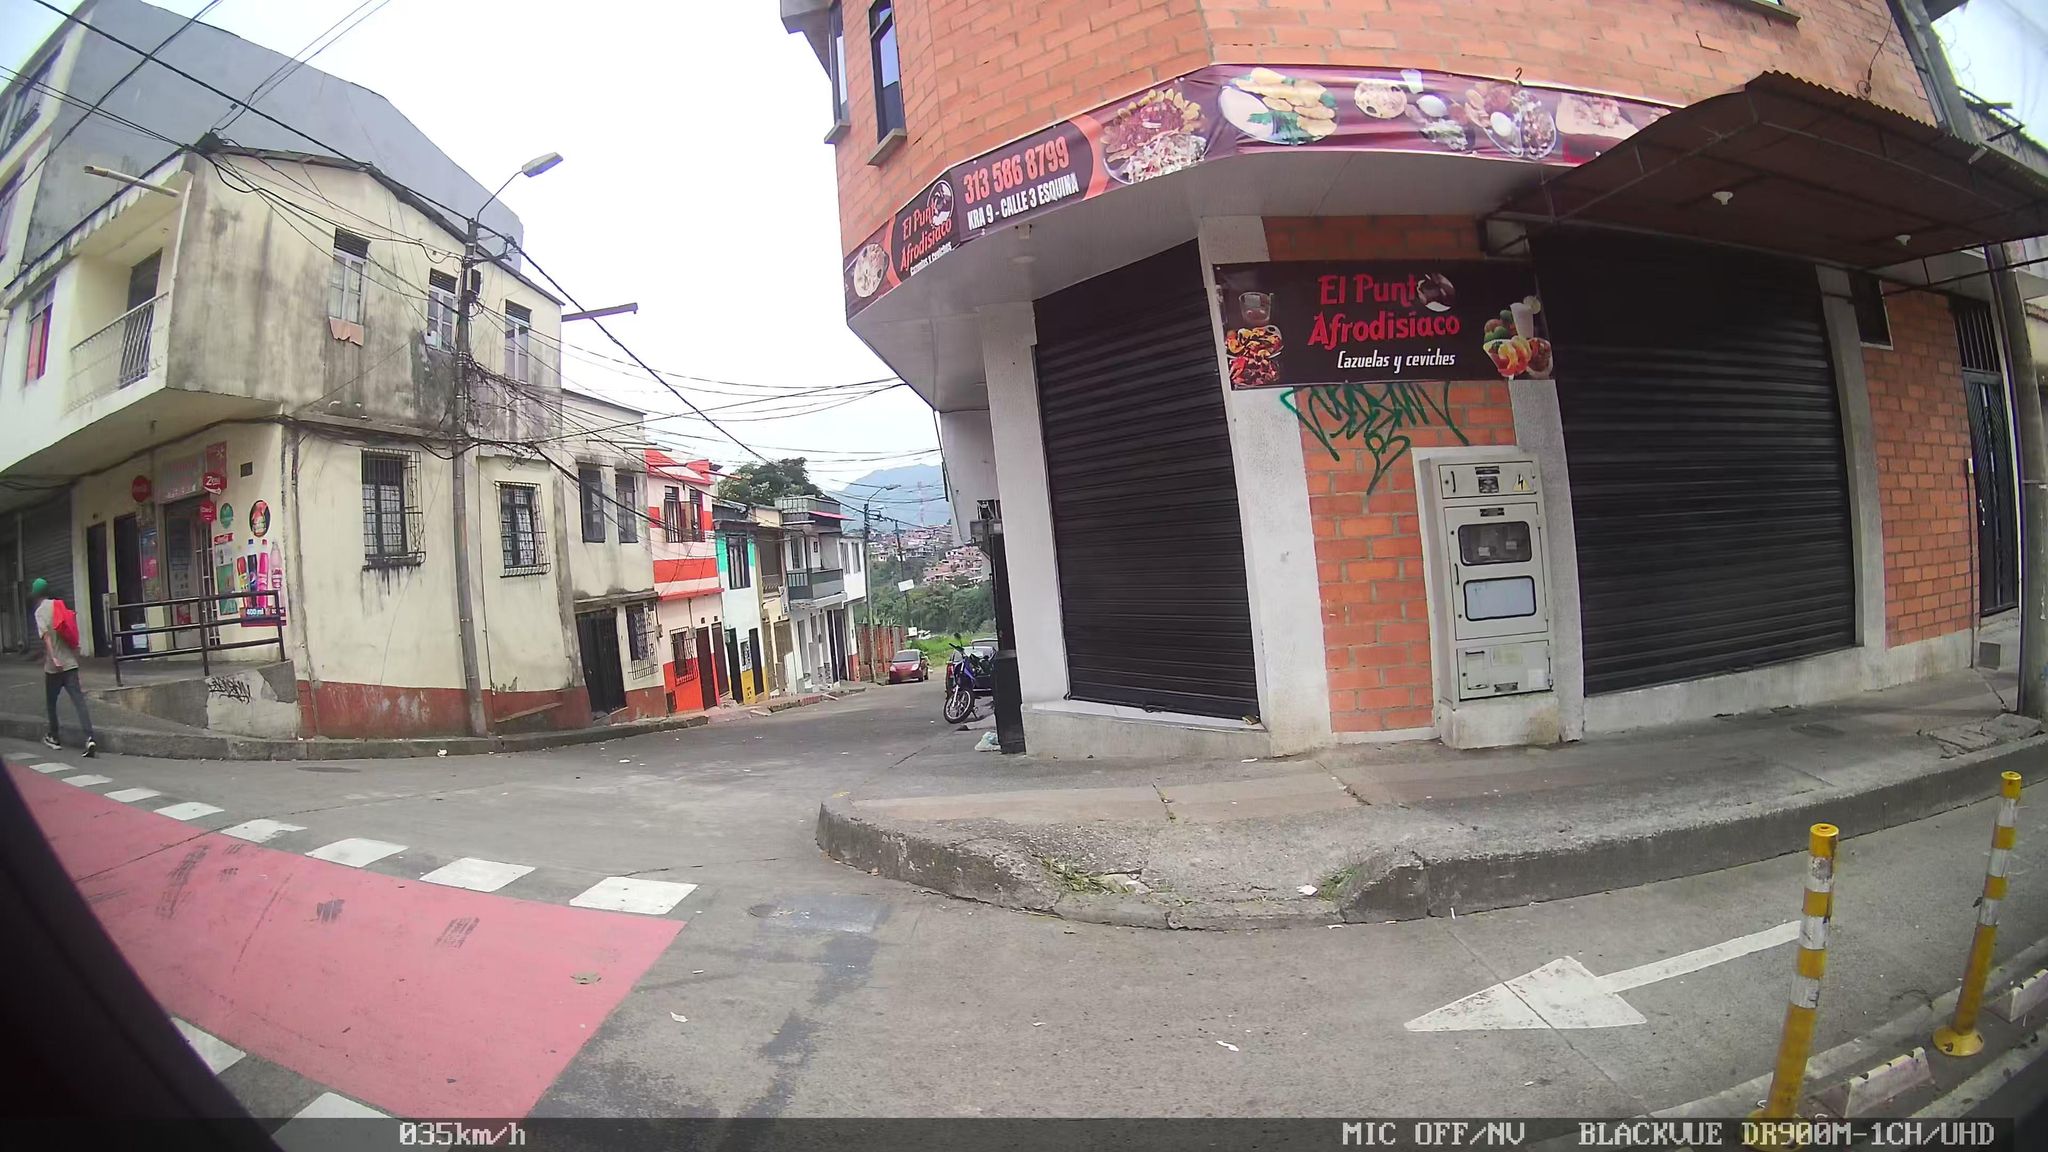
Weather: clear
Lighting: day
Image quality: good
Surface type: walking surface
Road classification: residential
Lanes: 3
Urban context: urban centre
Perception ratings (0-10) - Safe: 1.9, Lively: 4.49, Beautiful: 1.47, Boring: 3.02, Depressing: 8.71, Wealthy: 2.48